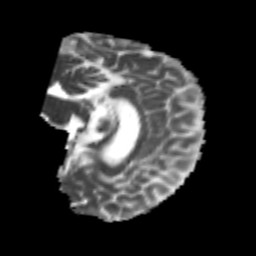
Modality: MD
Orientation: sagittal
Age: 23
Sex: female
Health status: healthy
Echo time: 0.074 s